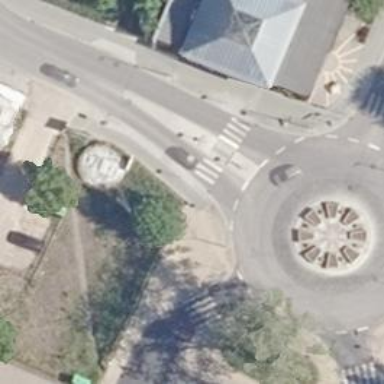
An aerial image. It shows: Uncontrolled zebra crossing with central island.